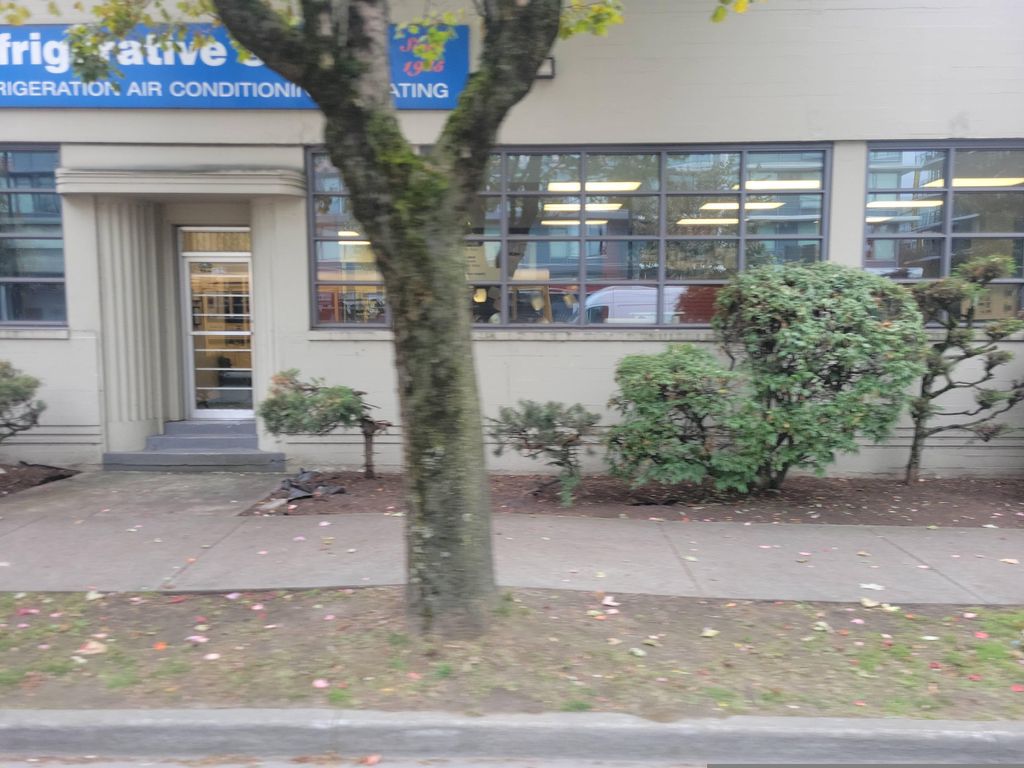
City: vancouver